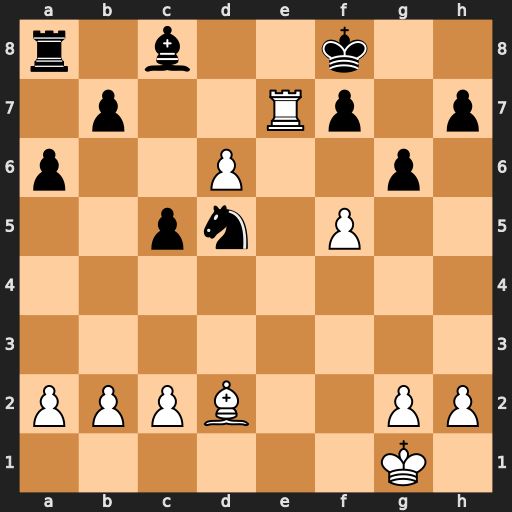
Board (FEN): r1b2k2/1p2Rp1p/p2P2p1/2pn1P2/8/8/PPPB2PP/6K1
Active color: w
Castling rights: -
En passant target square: -
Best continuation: Bh6+ Kg8 Re8#